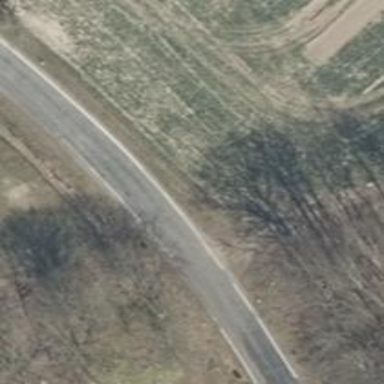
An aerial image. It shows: Secondary road with asphalt surface.